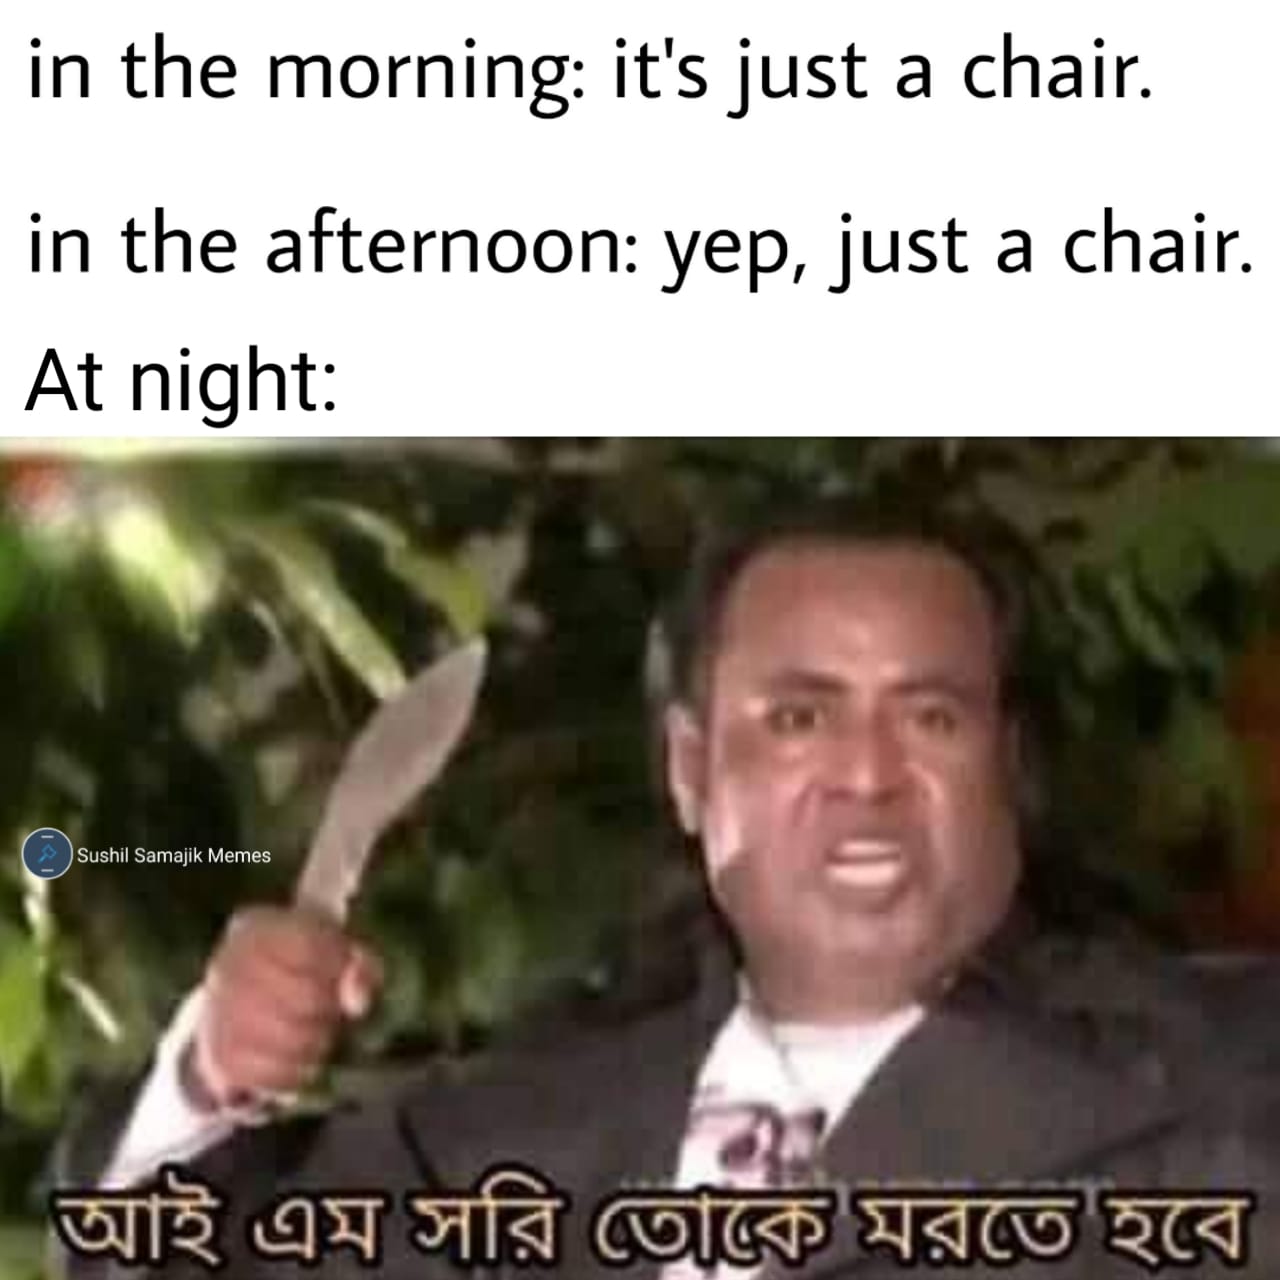
Caption: in the morning : it's just a chair.    in the afternoon : yep , just a chair .   At night :     আই এম সরি তোকে মরতে হবে
Label: non-hate